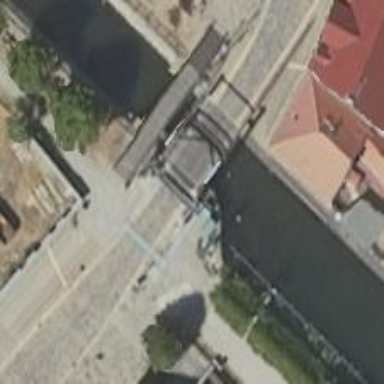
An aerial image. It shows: Drawbridge over waterway.